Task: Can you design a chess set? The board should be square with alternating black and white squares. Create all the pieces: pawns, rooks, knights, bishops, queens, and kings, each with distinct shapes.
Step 3950:
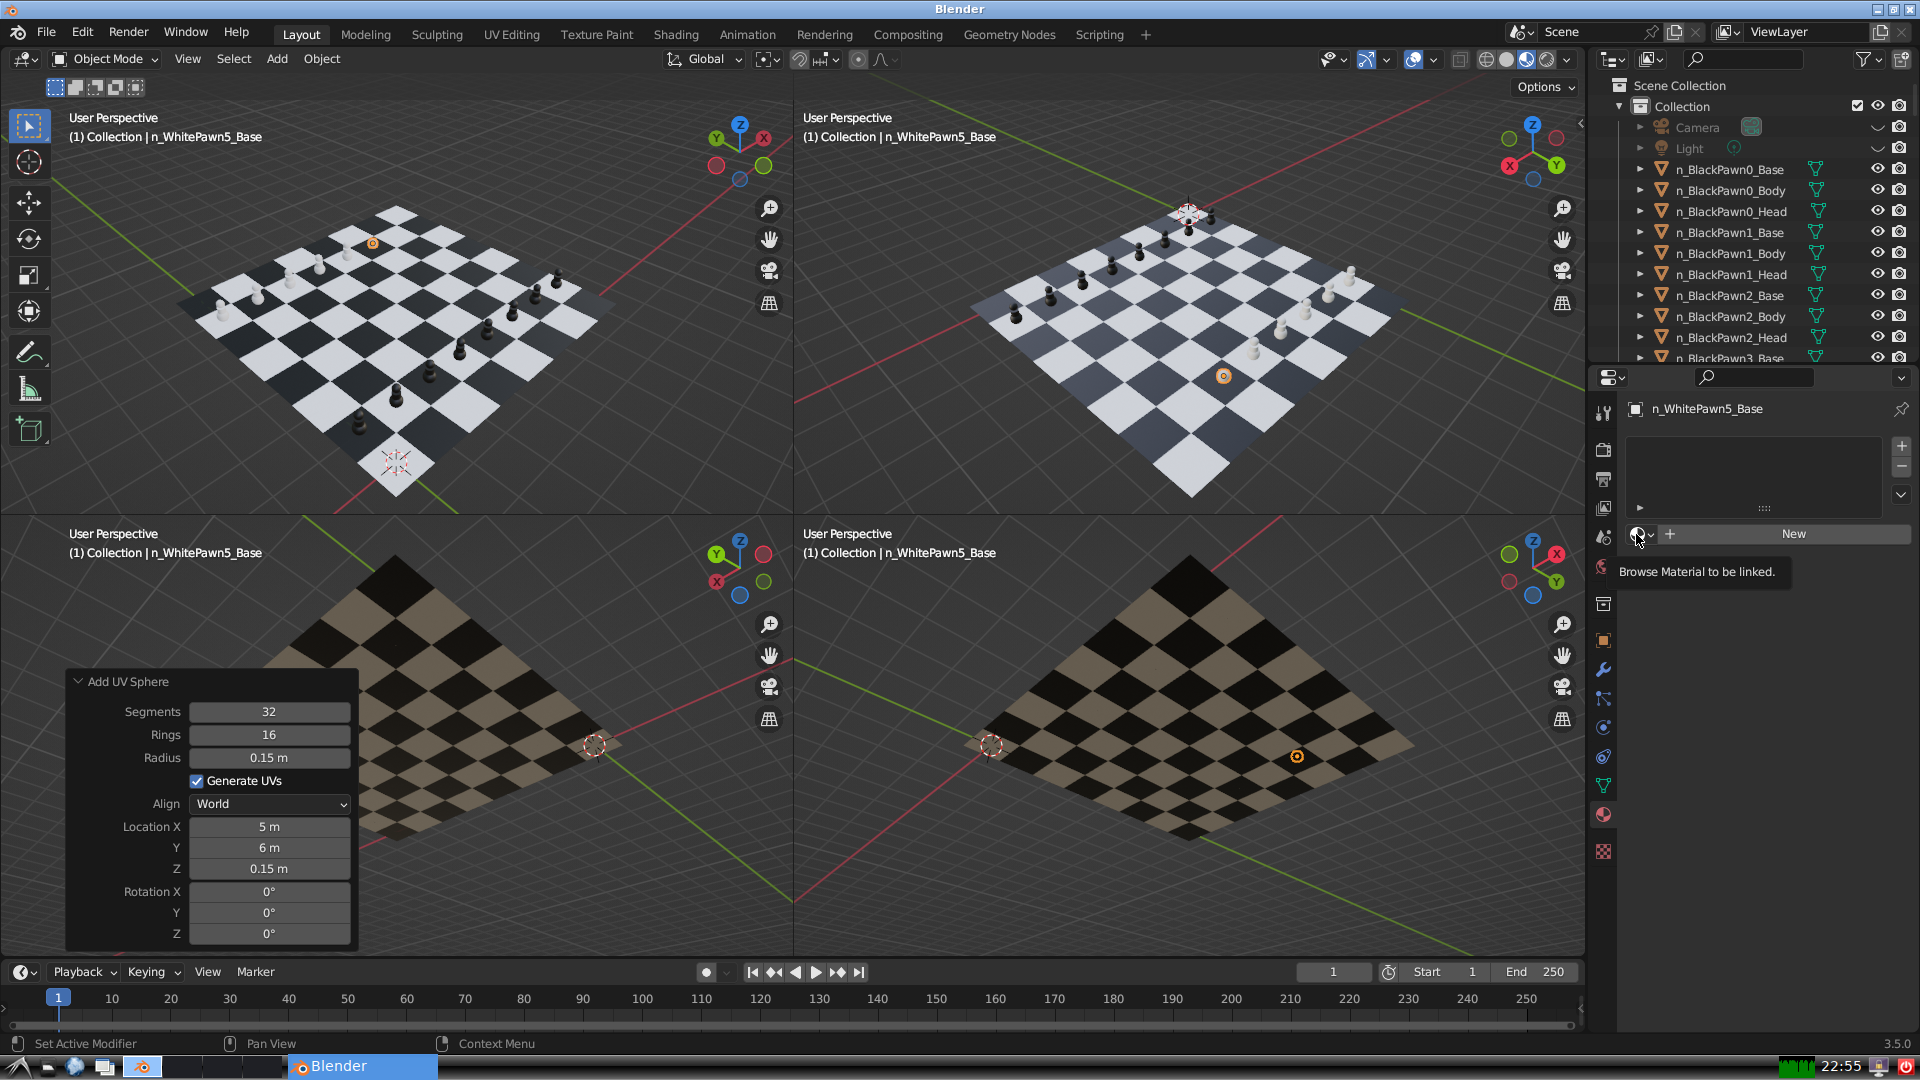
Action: click: no